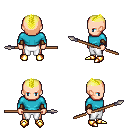
a pixel art fantasy rpg character, male body template, human, light skin, teal long-sleeve shirt, white pants, gold short mohawk hairstyle, cloth bracers, gold boots, spear, four views (front, back, left, right), 2x2 character sprite sheet, small pixel art, hard edges, no anti-aliasing